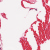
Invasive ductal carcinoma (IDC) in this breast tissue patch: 0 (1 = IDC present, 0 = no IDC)